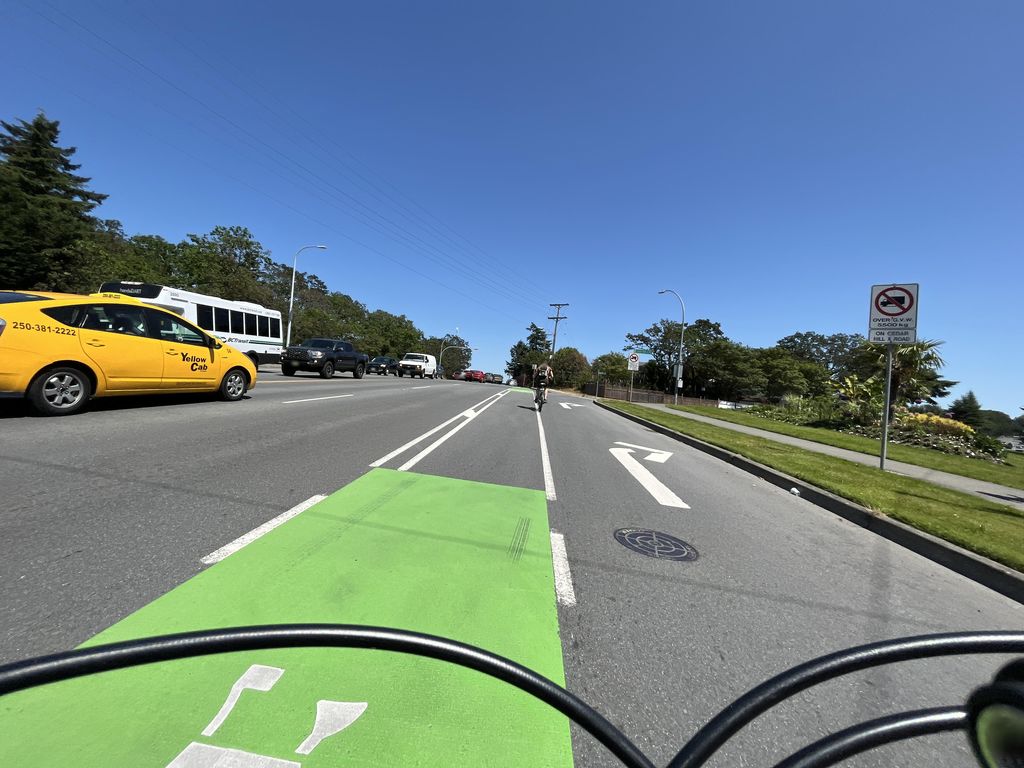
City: victoria